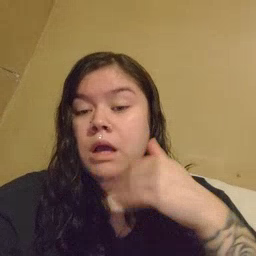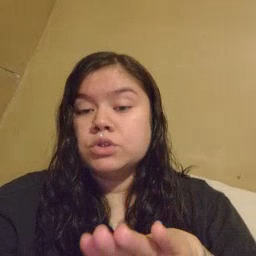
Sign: into